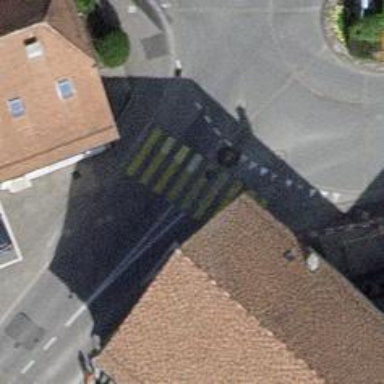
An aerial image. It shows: Uncontrolled zebra crossing with notable zebra markings.